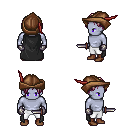
a pixel art fantasy rpg character, male body template, dark elf, purple skin, black cape, white pants, white blonde parted hairstyle, leather cap, metal gloves, brown shoes, dagger, four views (front, back, left, right), 2x2 character sprite sheet, small pixel art, hard edges, no anti-aliasing